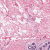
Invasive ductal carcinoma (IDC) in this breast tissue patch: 0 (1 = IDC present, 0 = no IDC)